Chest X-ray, AP view. Patient: 66 years old, sex F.
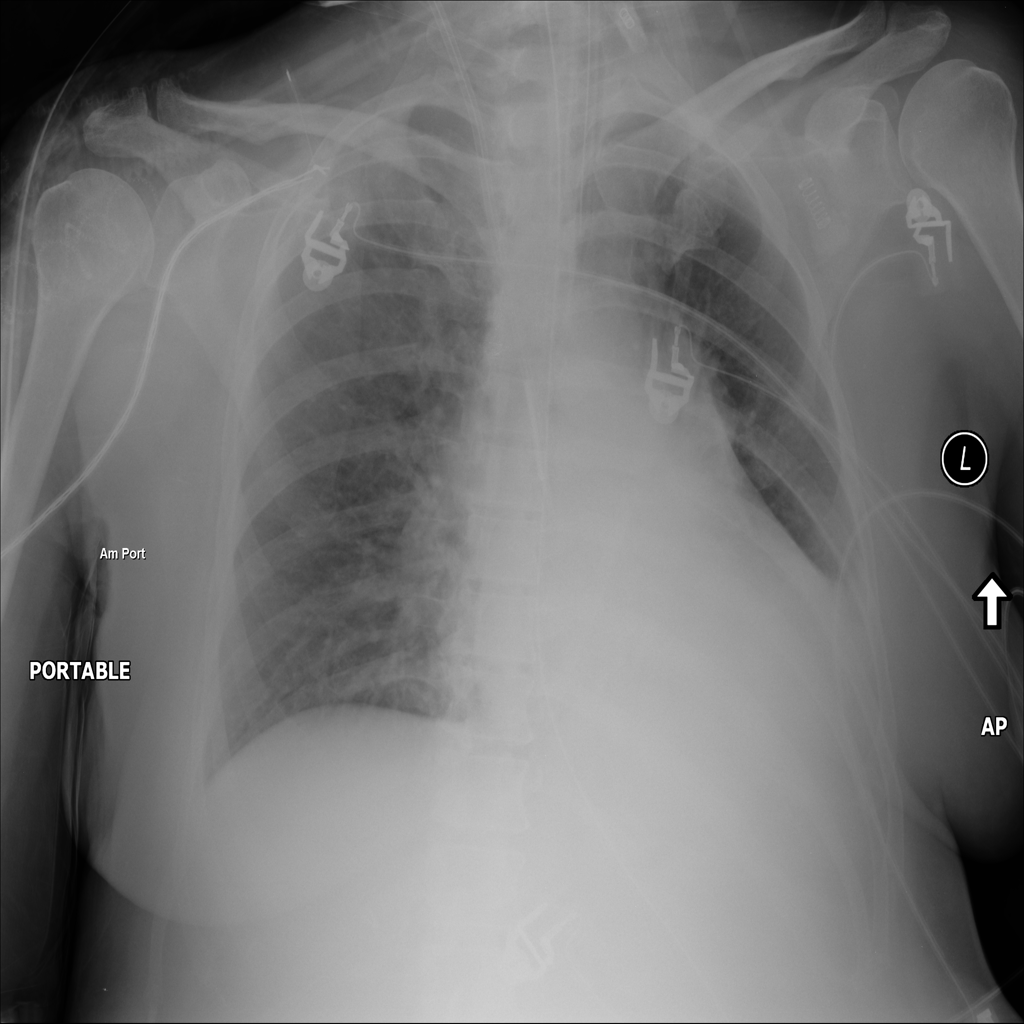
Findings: Atelectasis, Consolidation